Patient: sex M, age 73
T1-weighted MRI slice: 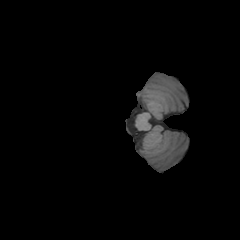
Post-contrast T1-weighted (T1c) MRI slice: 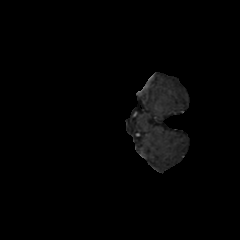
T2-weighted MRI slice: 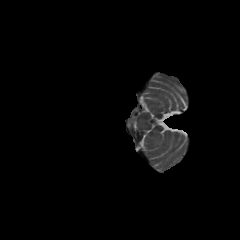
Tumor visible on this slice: no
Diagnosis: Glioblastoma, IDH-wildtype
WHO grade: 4